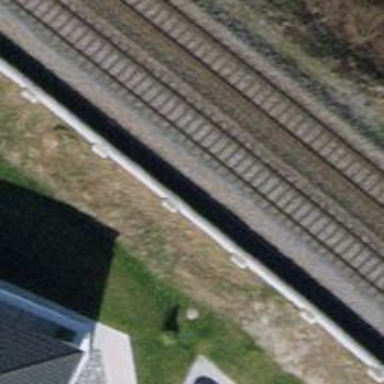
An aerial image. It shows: Railway track with contact lines for electrification.